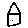
Label: house